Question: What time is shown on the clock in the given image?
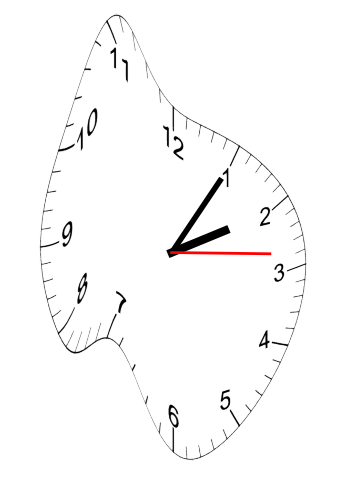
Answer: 02:05:14